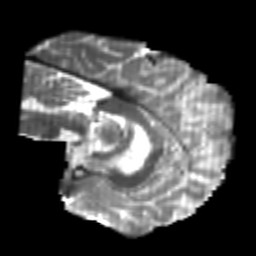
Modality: T2w
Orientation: sagittal
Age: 26
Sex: male
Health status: healthy
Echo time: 0.074 s